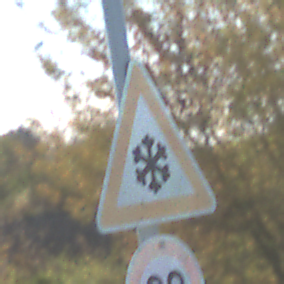
Verkehrszeichen: SchneeOderEisglaette
Zusatzzeichen unten: Geschwindigkeit80
Umgebung: Outdoor, Nature
Tageszeit: MorningAfternoon
Wetter: Clear
Licht: Natural
Jahreszeit: Autumn
Kontrast: HighContrast